Interaction volume radius: 5 \u00c5
Interaction volume height: 20 \u00c5
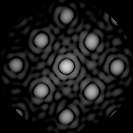
Disorder parameter: 0.1363